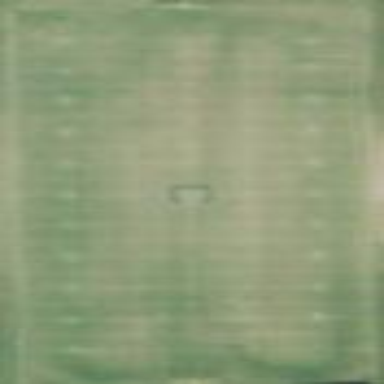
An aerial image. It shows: Pitch for American football.